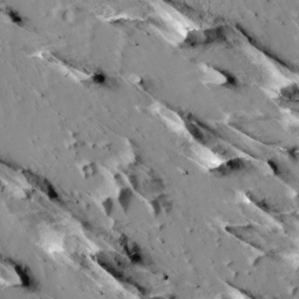
Label: non_frost